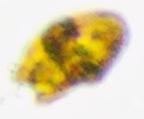
Label: Akashiwo